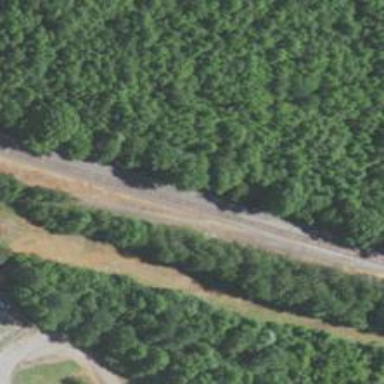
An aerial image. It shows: Disused railway spur.